Question: How to make shut down in Android programmatically, I searched for the question and I found many answer the strongest answer said your phone must be ROOT, now my phone is root and my code working fine
but when I execute this code below I get an alert like this image below.
'''
try {
Process proc = Runtime.getRuntime()
.exec(new String[]{ "su", "-c", "reboot" });
proc.waitFor();
} catch (Exception ex) {
ex.printStackTrace();
}
'''
My result:

Now how to eliminate this alert I want to shut down directly when I press my shut down program button, without getting this alert.
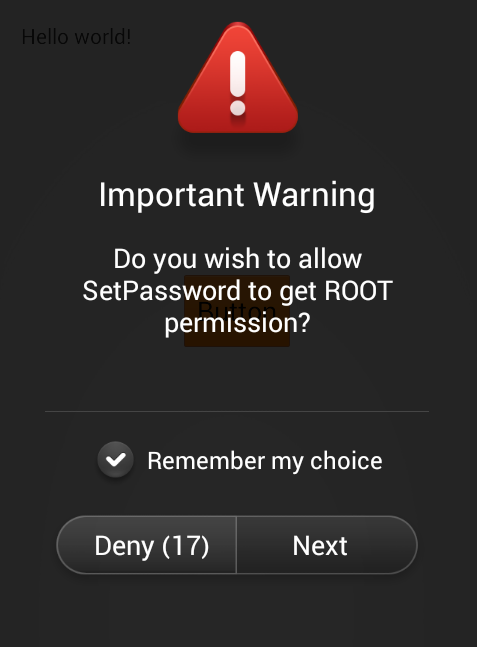
Answer: Even if your phone is rooted, when apps that require root are accessing these system areas it will prompt for permission from the user atleast once(1st time of using the app). Either you can allow each time which will allow root permissions for your app for specified time limit(usually 15 mins) or you can select the "Remember my choice" and allow permanent access to your app this way.
In case you allowed once with the "Remember my choice" then you will have to manually change this permission from your super user app.
NOTE: Once if your device is rooted, you will get an app named "SuperSU" or "Superuser" in your device which will display all the apps that requires ROOT permission and the default access level of these apps.
Hope this helps:)